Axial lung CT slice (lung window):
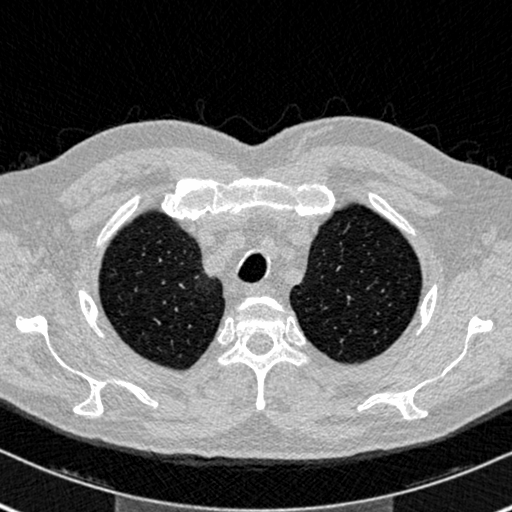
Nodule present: no